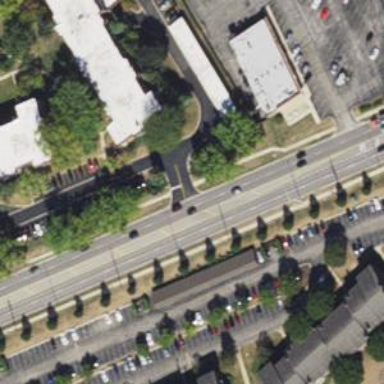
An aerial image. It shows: Primary highway with asphalt surface and separate sidewalk.